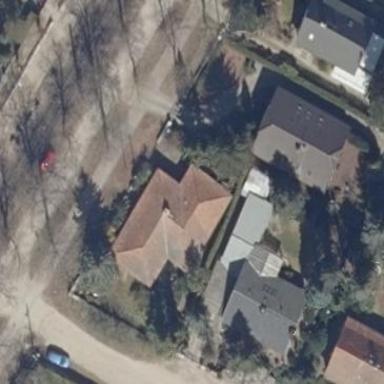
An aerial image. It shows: House with hipped roof.